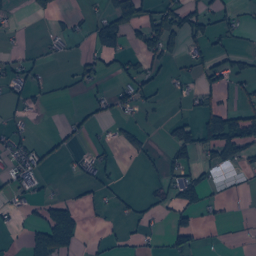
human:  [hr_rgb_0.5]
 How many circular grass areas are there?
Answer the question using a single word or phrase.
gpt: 0

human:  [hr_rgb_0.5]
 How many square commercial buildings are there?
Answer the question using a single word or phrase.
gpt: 0

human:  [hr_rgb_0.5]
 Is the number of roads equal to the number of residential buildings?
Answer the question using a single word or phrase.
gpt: no

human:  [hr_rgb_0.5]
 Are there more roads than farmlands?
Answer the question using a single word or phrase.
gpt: yes

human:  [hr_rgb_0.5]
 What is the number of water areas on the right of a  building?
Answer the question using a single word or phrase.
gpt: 10

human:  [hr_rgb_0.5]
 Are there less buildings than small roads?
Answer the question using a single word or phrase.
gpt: no

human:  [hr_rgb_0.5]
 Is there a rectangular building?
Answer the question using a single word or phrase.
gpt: yes

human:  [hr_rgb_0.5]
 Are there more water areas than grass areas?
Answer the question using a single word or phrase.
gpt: no

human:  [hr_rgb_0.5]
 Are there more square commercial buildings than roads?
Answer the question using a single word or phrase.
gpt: no

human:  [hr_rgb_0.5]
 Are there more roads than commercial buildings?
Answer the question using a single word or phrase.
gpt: yes

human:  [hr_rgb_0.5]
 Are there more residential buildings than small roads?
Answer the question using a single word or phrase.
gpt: yes

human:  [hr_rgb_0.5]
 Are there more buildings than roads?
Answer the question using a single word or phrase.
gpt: yes

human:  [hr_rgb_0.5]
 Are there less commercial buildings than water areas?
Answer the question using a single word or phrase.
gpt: yes

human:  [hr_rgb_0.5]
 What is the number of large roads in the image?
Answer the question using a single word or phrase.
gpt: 0

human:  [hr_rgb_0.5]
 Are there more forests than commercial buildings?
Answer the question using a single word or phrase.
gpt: yes

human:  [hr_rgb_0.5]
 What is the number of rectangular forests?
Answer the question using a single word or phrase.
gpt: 12

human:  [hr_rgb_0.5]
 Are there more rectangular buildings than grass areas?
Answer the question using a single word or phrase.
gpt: yes

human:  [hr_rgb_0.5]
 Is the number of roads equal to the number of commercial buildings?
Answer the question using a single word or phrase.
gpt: no

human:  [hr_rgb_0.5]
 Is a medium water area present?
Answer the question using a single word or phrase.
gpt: yes

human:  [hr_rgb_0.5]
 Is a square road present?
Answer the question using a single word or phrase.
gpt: no

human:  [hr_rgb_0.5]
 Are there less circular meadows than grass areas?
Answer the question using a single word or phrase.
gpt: yes

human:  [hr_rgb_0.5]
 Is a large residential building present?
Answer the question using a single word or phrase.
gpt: no

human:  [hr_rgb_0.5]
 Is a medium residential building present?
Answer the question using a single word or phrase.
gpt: yes

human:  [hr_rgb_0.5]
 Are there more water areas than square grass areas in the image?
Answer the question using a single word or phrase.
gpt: yes

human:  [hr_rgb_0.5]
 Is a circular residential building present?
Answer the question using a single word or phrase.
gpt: yes

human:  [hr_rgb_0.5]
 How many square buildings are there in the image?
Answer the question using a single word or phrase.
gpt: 4

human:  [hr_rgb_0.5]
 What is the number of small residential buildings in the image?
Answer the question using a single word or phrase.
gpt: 386

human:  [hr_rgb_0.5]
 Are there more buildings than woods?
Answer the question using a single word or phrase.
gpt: yes

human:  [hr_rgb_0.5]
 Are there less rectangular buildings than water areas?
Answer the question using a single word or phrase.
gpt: no

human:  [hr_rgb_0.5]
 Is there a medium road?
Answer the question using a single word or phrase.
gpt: no

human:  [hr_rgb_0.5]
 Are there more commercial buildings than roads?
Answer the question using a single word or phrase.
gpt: no

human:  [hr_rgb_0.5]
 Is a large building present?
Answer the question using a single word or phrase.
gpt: yes

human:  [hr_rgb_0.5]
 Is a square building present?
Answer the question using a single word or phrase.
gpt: yes

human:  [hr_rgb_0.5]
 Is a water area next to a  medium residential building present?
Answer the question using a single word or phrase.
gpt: yes

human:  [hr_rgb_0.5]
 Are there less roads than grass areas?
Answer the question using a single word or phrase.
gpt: no

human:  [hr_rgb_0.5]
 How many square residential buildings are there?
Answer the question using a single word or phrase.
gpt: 2